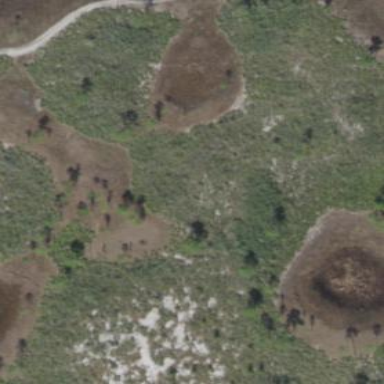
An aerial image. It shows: Marshy wetland area.